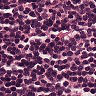
Metastatic tissue present: no